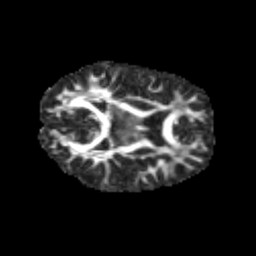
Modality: FA
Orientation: axial
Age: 10
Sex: female
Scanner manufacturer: siemens
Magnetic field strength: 3 T
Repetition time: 3.8 s
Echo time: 0.07 s